Sex: F
Age: 60
Scanner: Avanto
Primary tumour origin: Gastrointestinal tract
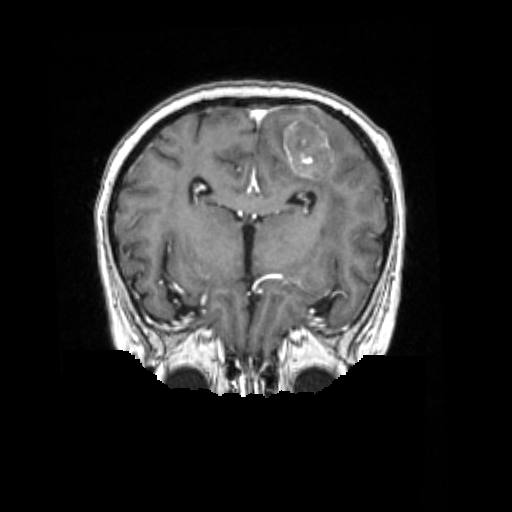
Segmented lesion volume (cc): 15.153
Number of lesion components: 1